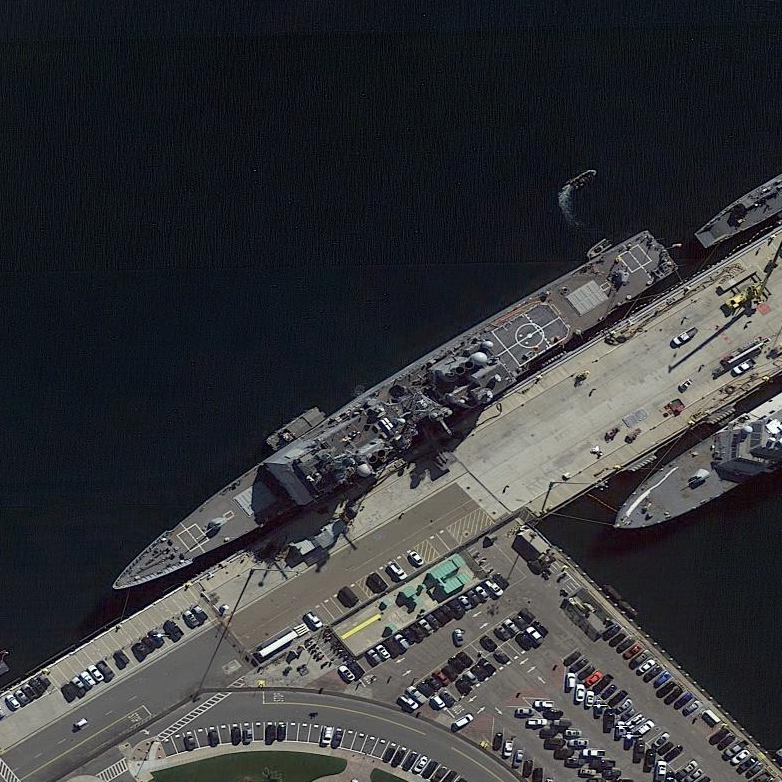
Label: Ticonderoga-class_cruiser